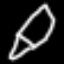
Label: pencil